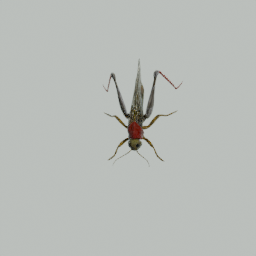
Label: animals